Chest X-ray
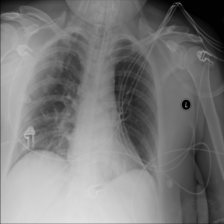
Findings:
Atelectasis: negative
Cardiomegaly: negative
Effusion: negative
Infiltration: negative
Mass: negative
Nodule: negative
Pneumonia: negative
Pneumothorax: negative
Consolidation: negative
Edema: negative
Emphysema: negative
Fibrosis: negative
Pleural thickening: negative
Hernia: negative